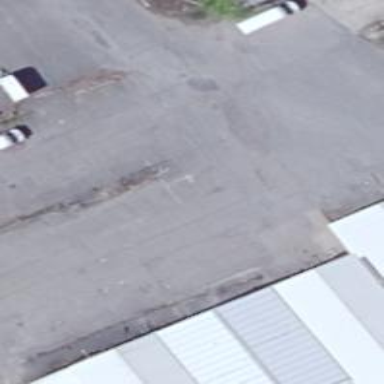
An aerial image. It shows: Parking aisle designated as service road.